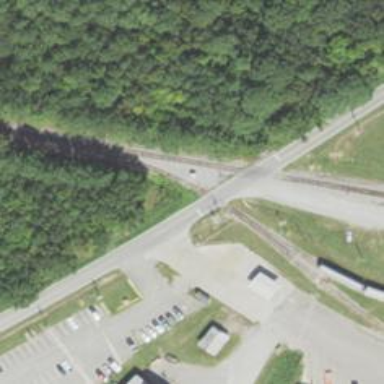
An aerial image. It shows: Railway spur service.